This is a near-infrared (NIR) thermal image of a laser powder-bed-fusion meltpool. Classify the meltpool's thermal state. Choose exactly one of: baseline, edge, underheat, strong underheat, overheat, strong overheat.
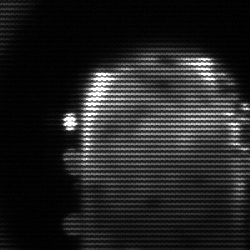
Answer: baseline